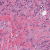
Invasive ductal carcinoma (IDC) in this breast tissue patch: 1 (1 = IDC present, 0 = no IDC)